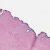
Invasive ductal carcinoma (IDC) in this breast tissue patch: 0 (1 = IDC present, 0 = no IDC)